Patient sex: F
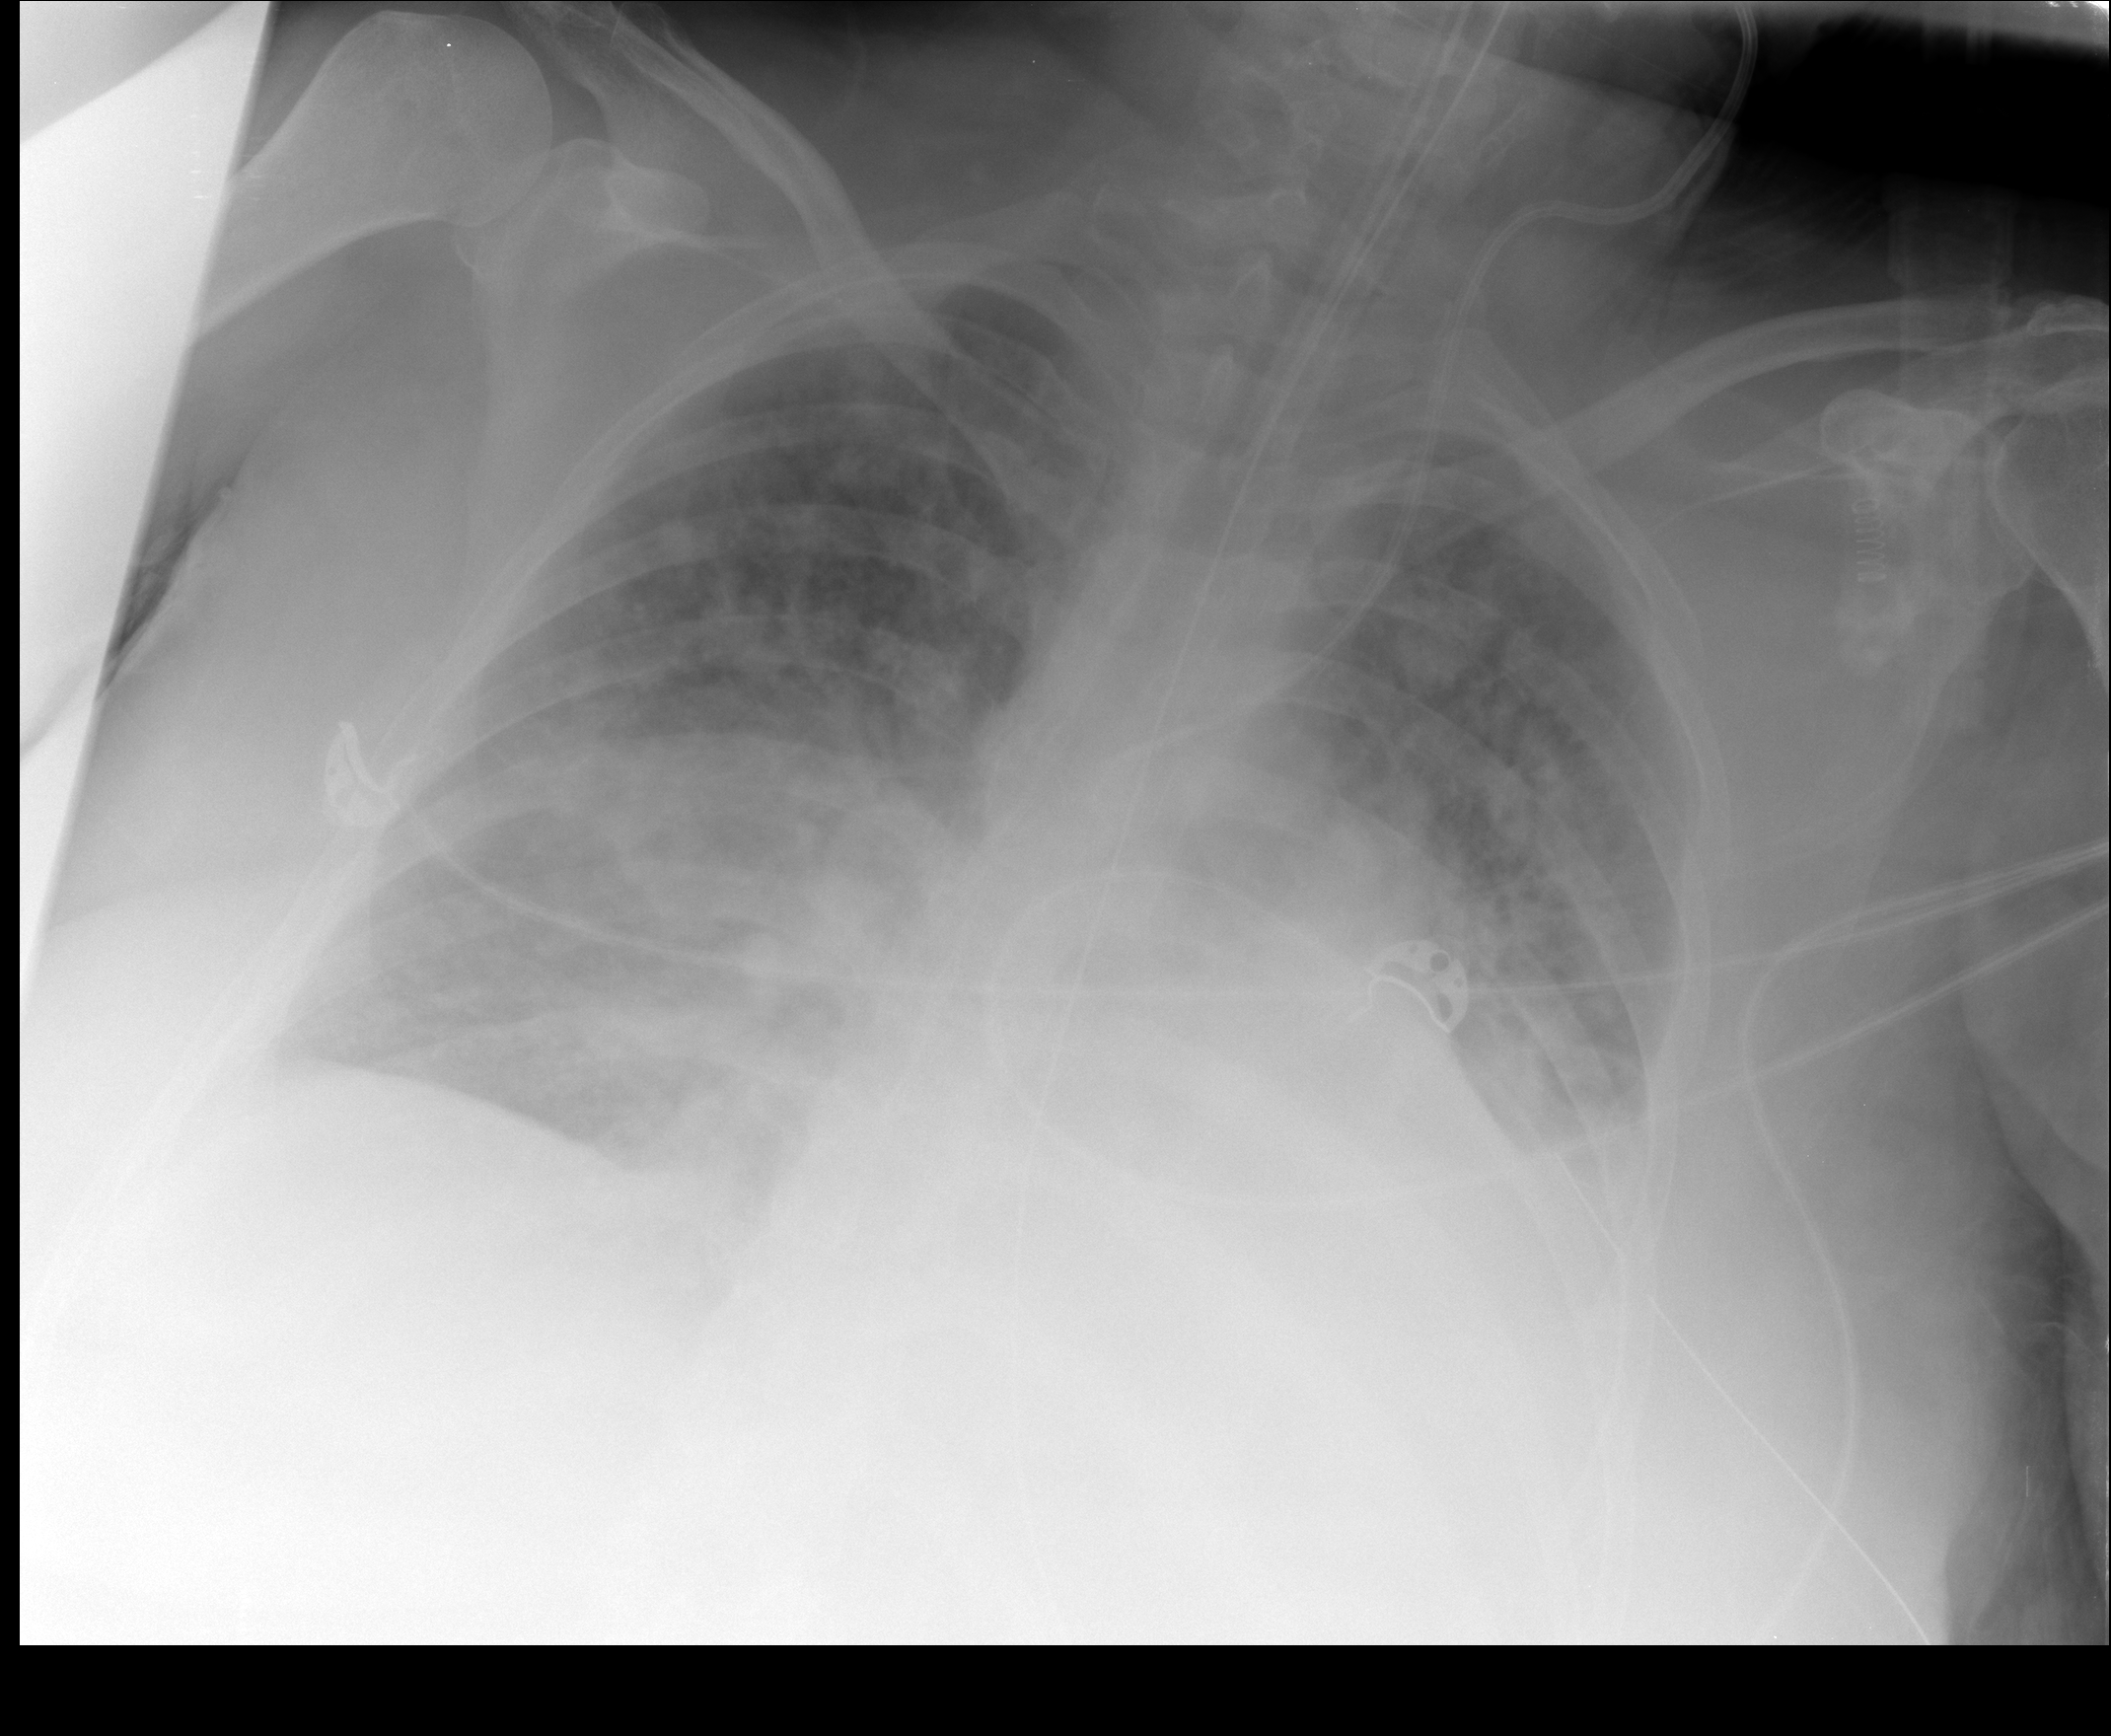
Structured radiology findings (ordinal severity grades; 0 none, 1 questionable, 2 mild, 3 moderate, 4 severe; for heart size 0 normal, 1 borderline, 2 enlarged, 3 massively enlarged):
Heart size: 2
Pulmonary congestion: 2
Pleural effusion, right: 2
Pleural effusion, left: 2
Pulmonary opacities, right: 3
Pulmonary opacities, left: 3
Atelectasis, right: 2
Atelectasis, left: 2